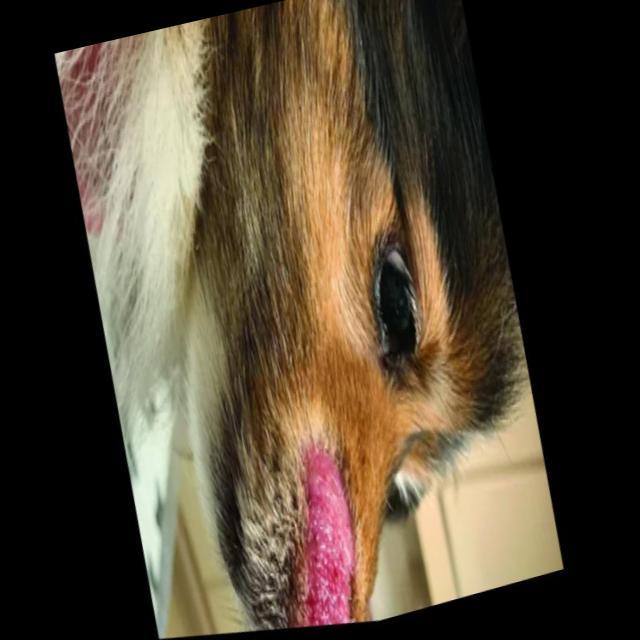
Canine ringworm (Dermatophytosis) — fungal infection caused by Microsporum or Trichophyton. Presents with circular alopecia, scaling, crusting, and broken hairs.